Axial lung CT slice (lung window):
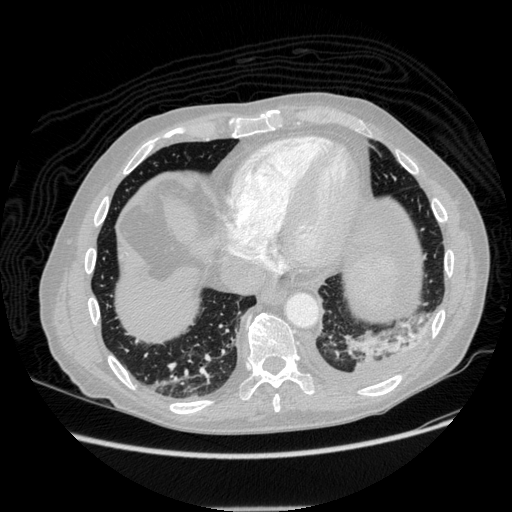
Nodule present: no